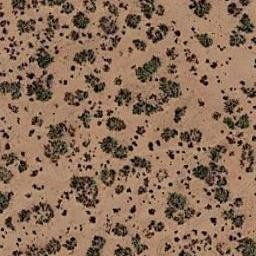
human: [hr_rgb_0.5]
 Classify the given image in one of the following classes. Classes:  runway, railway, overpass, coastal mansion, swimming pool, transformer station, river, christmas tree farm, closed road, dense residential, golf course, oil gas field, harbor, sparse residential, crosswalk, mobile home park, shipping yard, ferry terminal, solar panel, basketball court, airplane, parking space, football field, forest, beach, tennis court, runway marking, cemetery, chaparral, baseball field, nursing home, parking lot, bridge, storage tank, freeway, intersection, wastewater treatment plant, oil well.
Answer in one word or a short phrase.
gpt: chaparral